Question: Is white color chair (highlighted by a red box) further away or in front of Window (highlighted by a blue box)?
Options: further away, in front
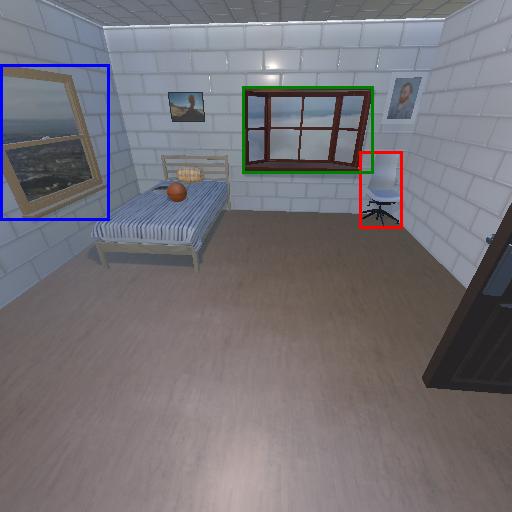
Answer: further away